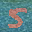
Label: 5